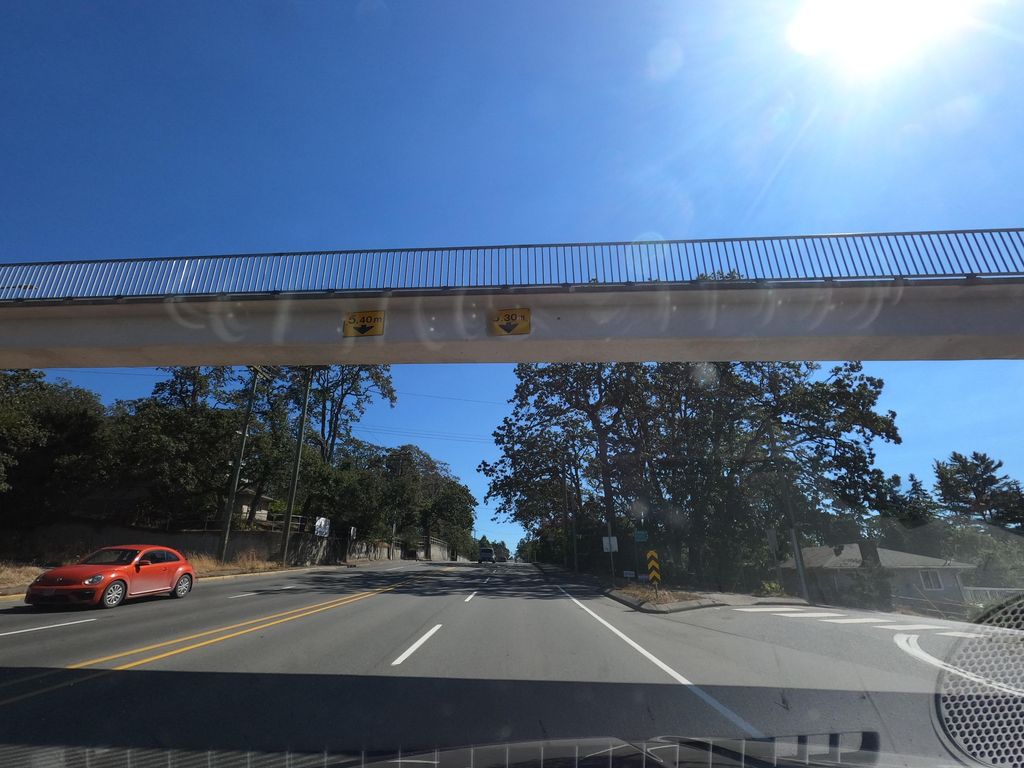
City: victoria